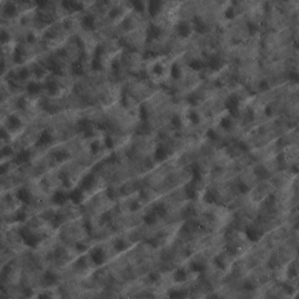
Label: non_frost